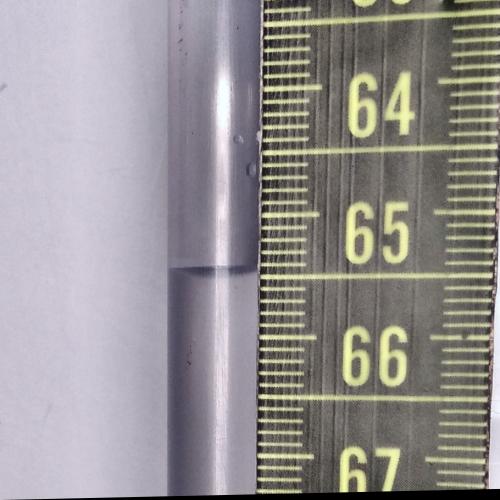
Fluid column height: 65.5 cm